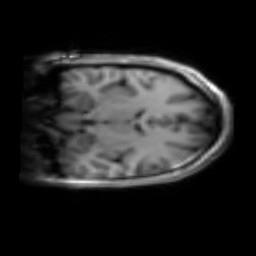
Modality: inplaneT1
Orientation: coronal
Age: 22
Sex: female
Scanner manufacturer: siemens
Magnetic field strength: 3 T
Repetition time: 1.2 s
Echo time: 0.00251 s